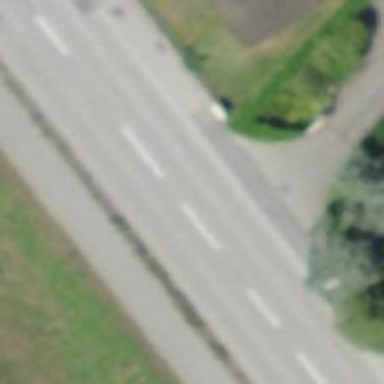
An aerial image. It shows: Secondary road with asphalt surface.